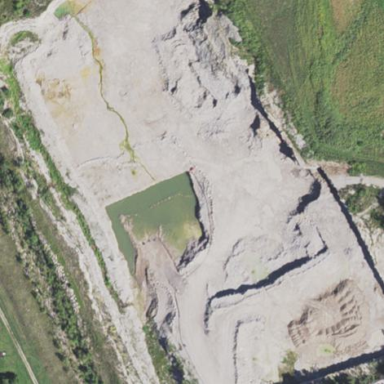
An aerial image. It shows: Quarry area.